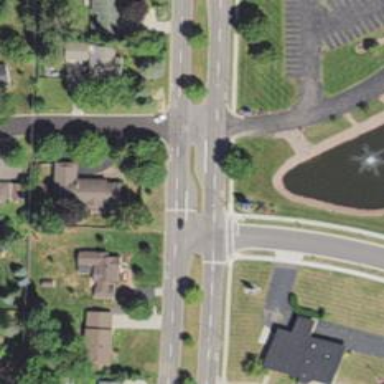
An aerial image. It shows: Road with stop sign.